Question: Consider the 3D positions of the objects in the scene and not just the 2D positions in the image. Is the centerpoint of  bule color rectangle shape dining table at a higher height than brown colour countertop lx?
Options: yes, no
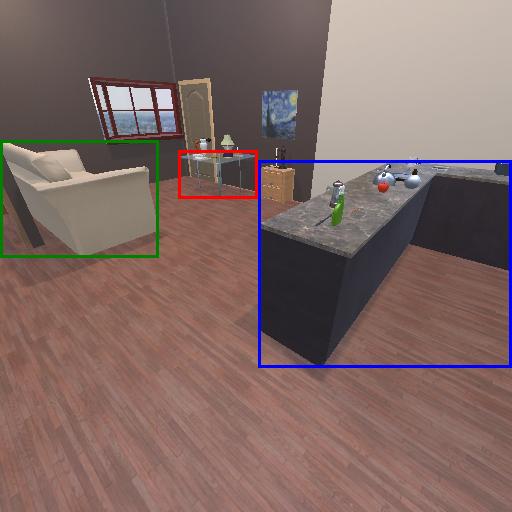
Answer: yes